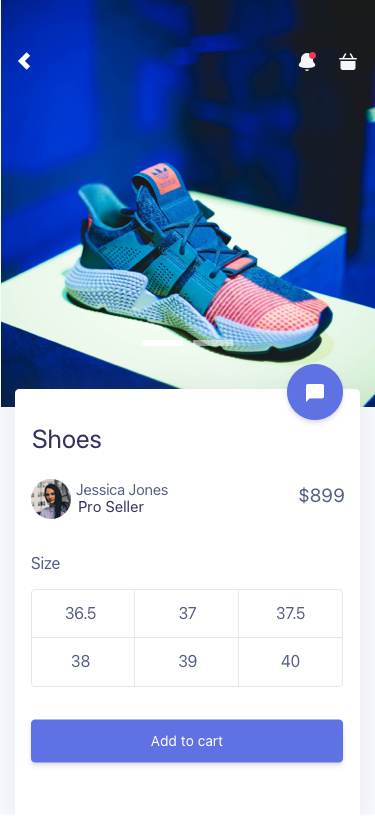
Text in this UI design:
36.5
38
37
39
37.5
40
Shoes
$899
Jessica Jones
Size
Pro Seller